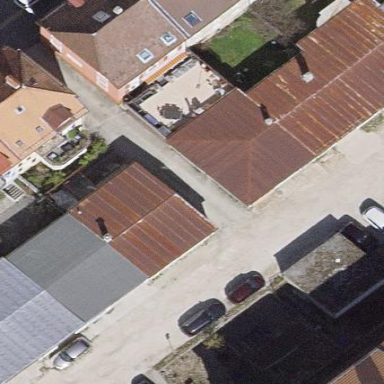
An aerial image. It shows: Group of garages.